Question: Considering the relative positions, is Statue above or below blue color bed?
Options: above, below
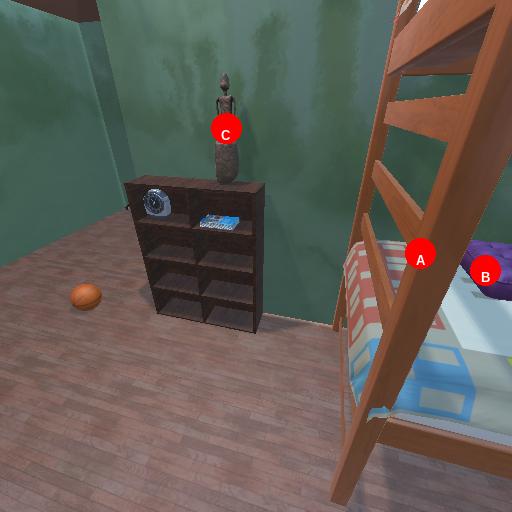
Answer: above